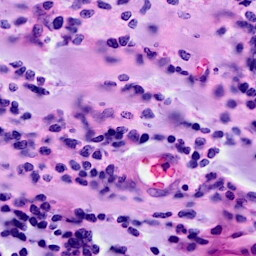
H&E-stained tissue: Breast